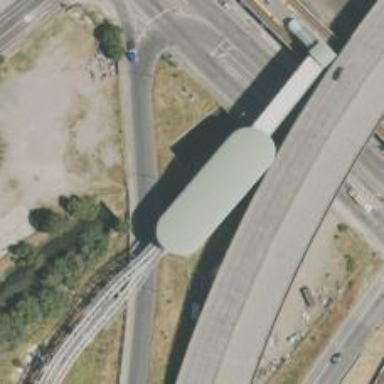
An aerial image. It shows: Monorail bridge over railway.